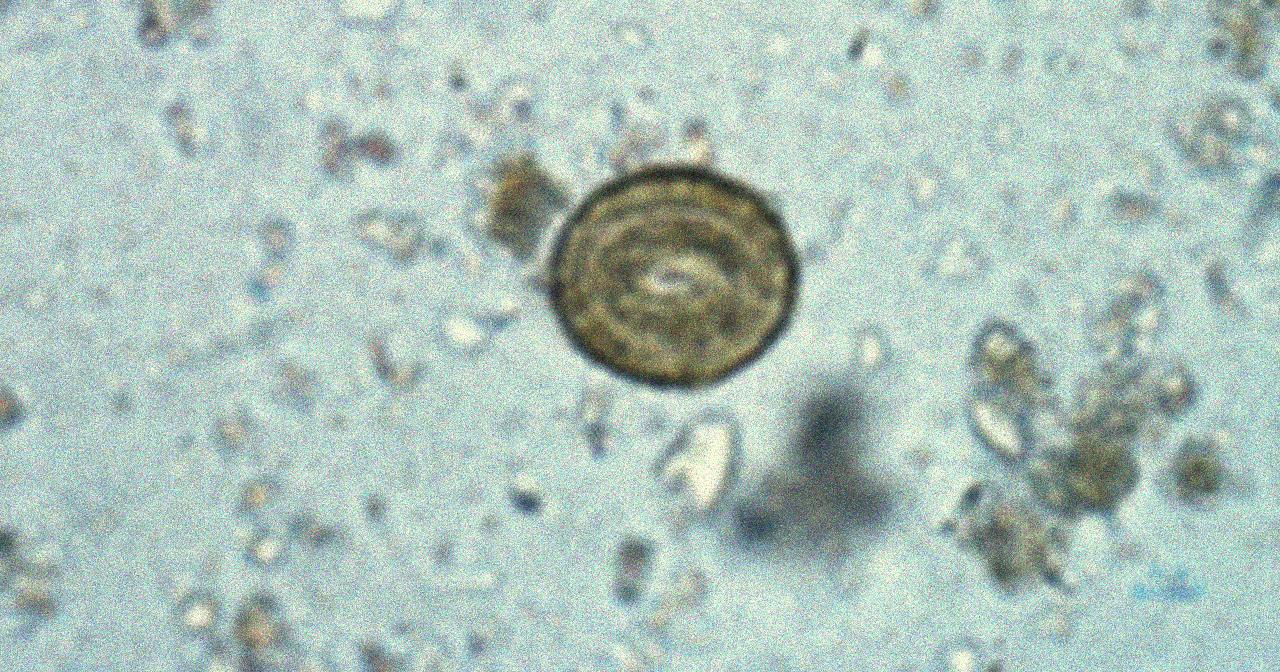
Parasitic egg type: Ascaris lumbricoides